Question: On a winform, is there a way to draw a rectangle like this (without top) using the DrawRectangle method or a workaround?

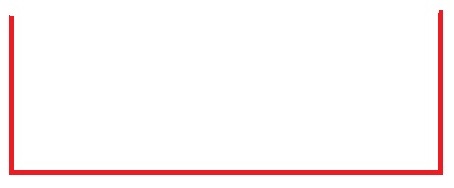
Answer: You can try using the 'SetClip' method:
'''
private void DrawTopless(Graphics g, Rectangle r) {
g.SetClip(new Rectangle(r.Left, r.Top, r.Width + 1, 10), CombineMode.Exclude);
g.DrawRectangle(Pens.Red, r);
g.ResetClip();
}
'''